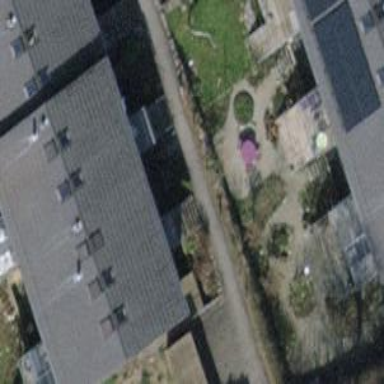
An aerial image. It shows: Terrace building.